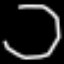
Label: octagon